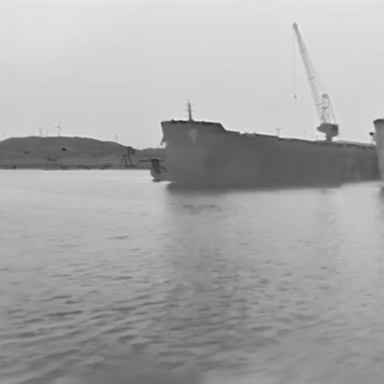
There is a liner in the infrared image.